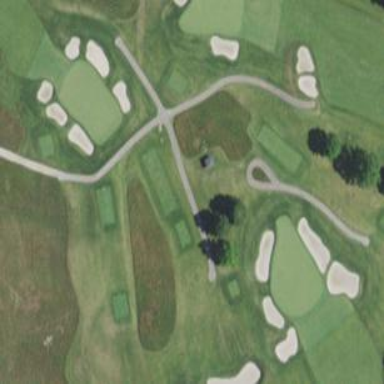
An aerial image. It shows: Path used for both walking and golf.